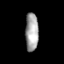
Tissue: prostate
Cell type: Fibroblasts
Senescence score: 0.7251
Nuclear area (px): 490
Mean DAPI intensity: 164.753